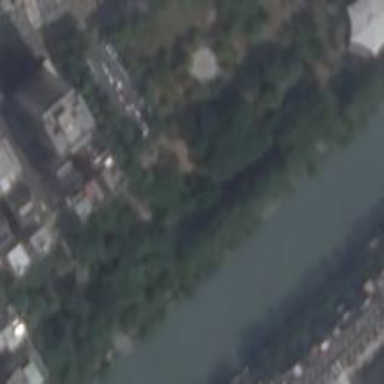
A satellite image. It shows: Park.